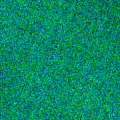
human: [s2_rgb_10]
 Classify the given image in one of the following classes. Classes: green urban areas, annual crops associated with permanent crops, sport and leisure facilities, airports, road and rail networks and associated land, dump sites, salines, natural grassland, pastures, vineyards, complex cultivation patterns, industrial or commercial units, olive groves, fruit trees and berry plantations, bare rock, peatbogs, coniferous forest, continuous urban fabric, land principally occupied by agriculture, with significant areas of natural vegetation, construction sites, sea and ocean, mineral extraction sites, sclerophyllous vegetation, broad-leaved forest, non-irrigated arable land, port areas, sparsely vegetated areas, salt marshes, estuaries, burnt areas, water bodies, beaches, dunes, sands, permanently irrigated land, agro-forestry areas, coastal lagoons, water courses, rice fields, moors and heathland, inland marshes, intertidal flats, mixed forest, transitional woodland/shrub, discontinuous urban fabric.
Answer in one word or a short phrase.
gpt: sea and ocean